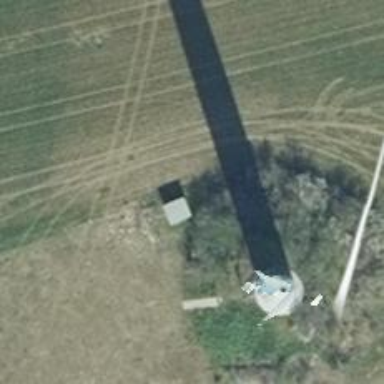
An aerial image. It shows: Wind generator with horizontal axis. The generator is wind turbine.